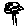
Label: tree